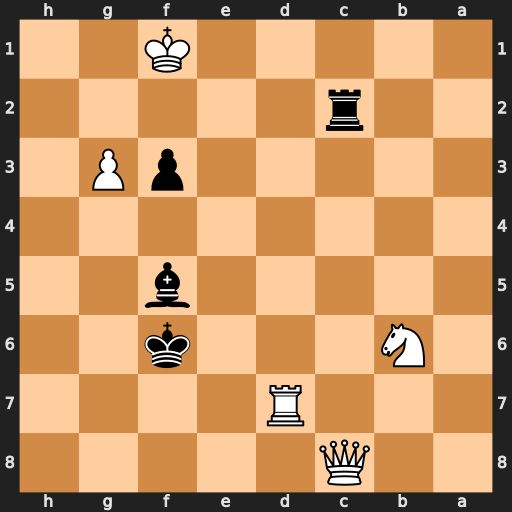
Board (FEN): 2Q5/3R4/1N3k2/5b2/8/5pP1/2r5/5K2
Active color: b
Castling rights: -
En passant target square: -
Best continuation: Bh3+ Ke1 f2+ Kd1 Rxc8